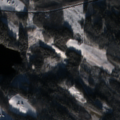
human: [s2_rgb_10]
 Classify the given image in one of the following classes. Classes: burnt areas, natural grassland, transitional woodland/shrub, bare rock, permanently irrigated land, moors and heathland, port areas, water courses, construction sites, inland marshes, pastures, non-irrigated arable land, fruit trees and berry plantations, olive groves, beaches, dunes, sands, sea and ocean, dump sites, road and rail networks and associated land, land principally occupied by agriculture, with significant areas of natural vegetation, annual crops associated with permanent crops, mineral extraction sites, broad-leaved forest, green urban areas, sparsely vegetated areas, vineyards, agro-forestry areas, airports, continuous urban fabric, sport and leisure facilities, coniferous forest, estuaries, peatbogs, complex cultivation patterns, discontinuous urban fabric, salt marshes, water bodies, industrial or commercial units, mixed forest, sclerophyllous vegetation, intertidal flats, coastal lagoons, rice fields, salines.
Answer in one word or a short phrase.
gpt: coniferous forest, mixed forest, transitional woodland/shrub, water bodies